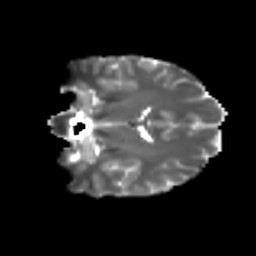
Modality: T2w
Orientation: coronal
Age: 27
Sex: female
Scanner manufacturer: ge
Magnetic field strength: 3 T
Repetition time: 7.8 s
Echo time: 0.0606 s